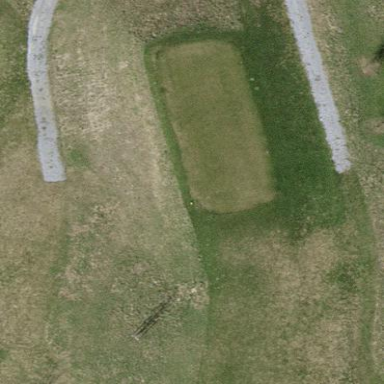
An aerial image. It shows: Golf tee on grassy land.